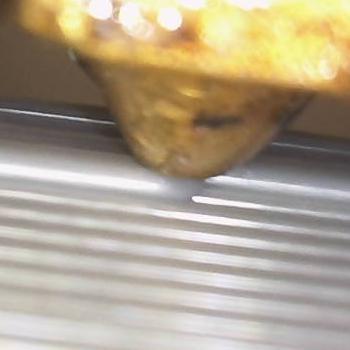
Flow rate: 265%